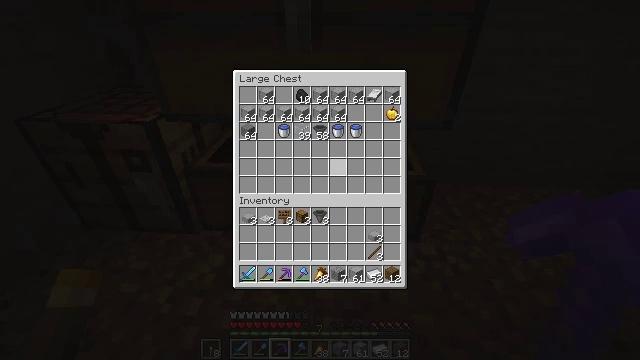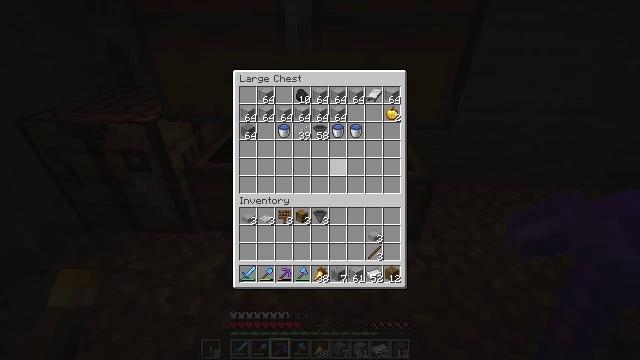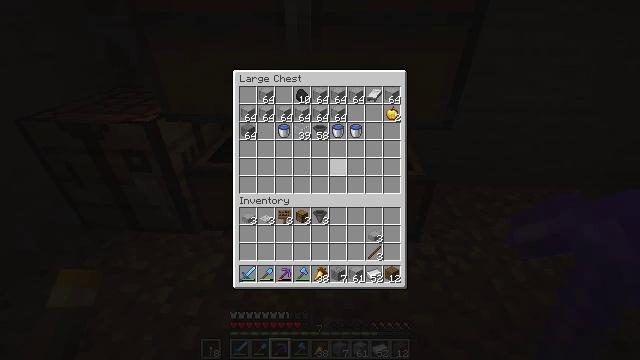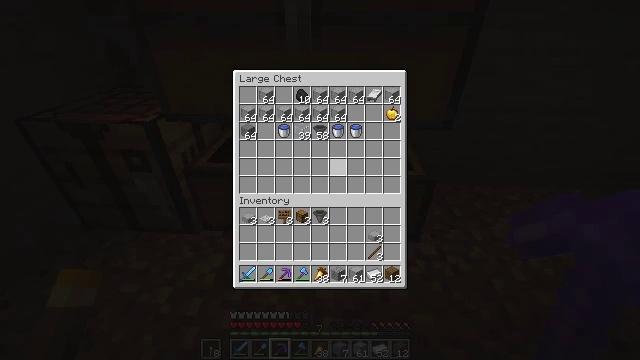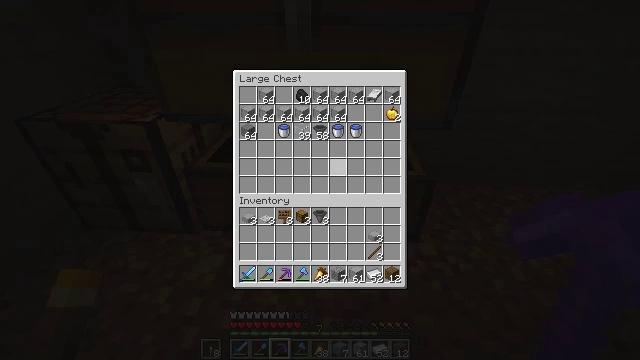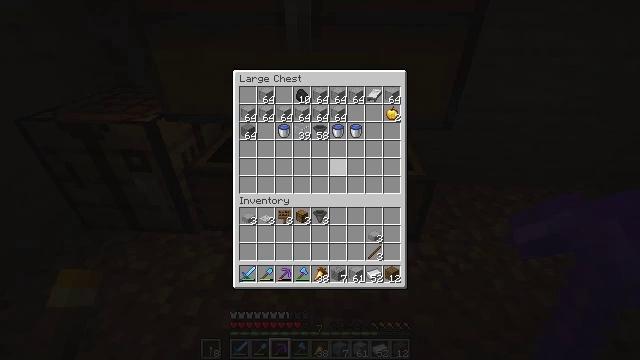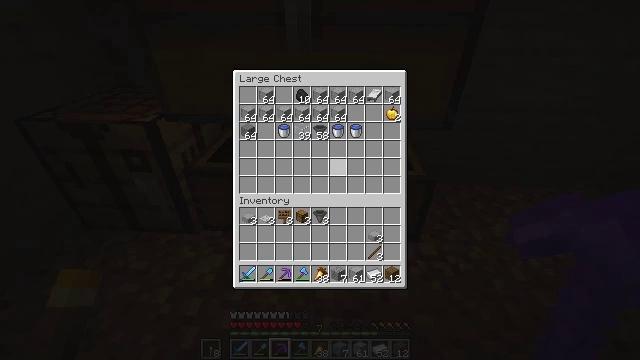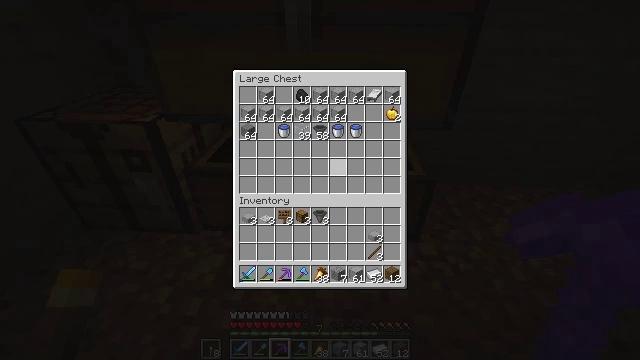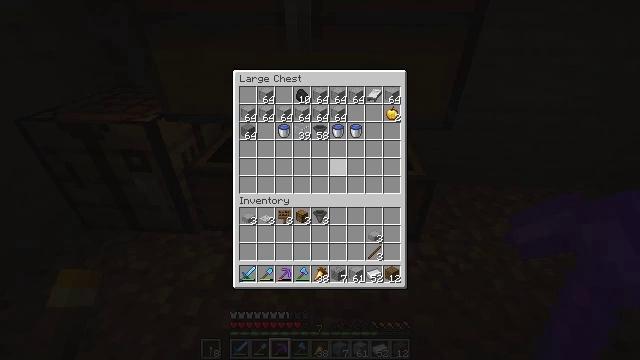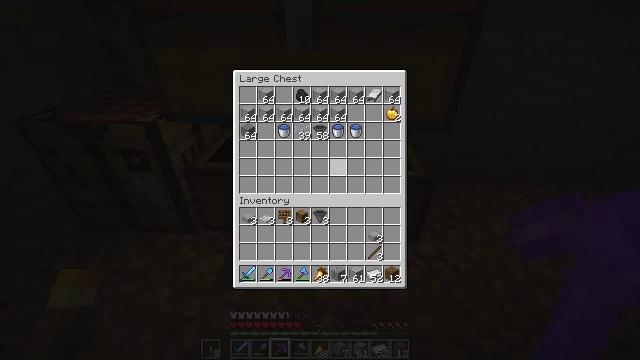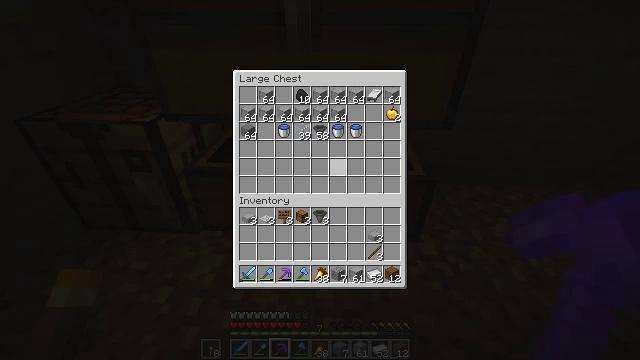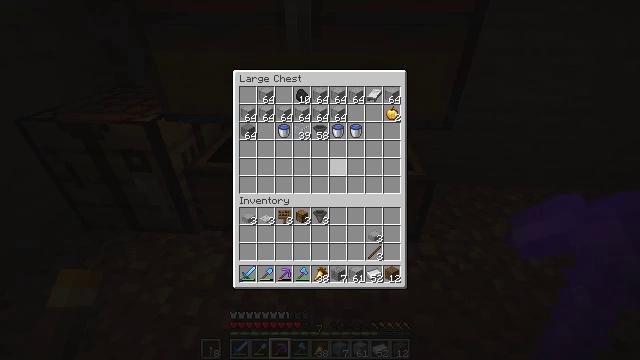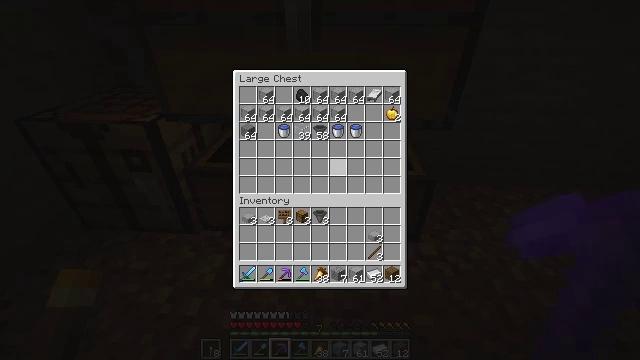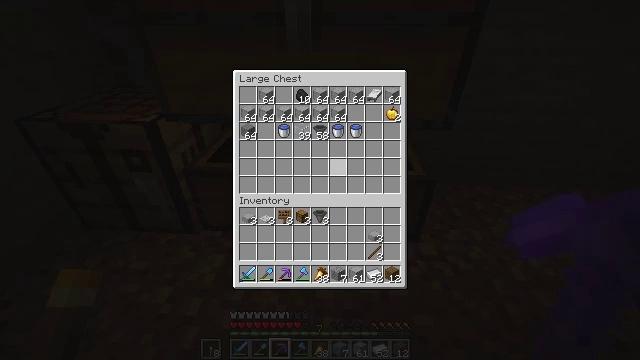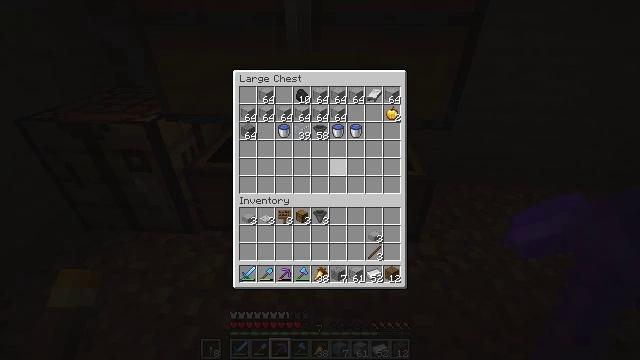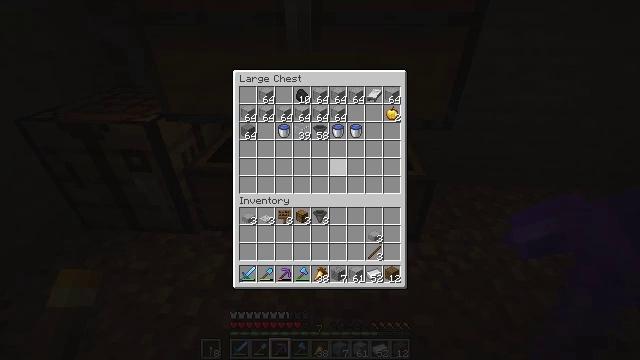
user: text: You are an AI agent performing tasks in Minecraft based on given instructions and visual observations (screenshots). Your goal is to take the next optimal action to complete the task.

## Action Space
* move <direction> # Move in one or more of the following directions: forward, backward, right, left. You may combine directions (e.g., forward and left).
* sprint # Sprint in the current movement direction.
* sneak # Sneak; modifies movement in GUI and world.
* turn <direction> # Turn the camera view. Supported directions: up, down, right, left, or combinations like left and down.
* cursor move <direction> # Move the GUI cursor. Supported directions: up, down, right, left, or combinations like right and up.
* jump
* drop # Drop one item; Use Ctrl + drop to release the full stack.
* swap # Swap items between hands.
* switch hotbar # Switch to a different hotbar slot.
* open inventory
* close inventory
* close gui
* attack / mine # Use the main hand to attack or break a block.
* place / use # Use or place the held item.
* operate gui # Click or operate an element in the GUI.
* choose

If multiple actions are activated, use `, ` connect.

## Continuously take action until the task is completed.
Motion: motion action
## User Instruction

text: craft item andesite wall
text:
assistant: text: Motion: no_op
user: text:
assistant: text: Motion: no_op
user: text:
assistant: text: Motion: no_op
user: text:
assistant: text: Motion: no_op
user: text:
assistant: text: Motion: no_op
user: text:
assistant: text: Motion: no_op
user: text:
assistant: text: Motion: no_op
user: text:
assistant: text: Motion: no_op
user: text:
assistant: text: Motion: no_op
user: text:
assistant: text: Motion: no_op
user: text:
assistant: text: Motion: no_op
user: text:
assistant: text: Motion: no_op
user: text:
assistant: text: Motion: no_op
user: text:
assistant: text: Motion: no_op
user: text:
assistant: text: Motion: no_op
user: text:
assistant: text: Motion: no_op
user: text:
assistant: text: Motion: no_op
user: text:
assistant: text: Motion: no_op
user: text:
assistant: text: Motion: no_op
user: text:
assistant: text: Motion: no_op
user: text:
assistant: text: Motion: no_op
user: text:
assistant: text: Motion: no_op
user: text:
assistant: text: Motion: no_op
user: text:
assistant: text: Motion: no_op
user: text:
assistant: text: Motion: no_op
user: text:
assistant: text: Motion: no_op
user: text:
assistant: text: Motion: no_op
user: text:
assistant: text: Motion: no_op
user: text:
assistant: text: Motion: no_op
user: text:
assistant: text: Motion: no_op